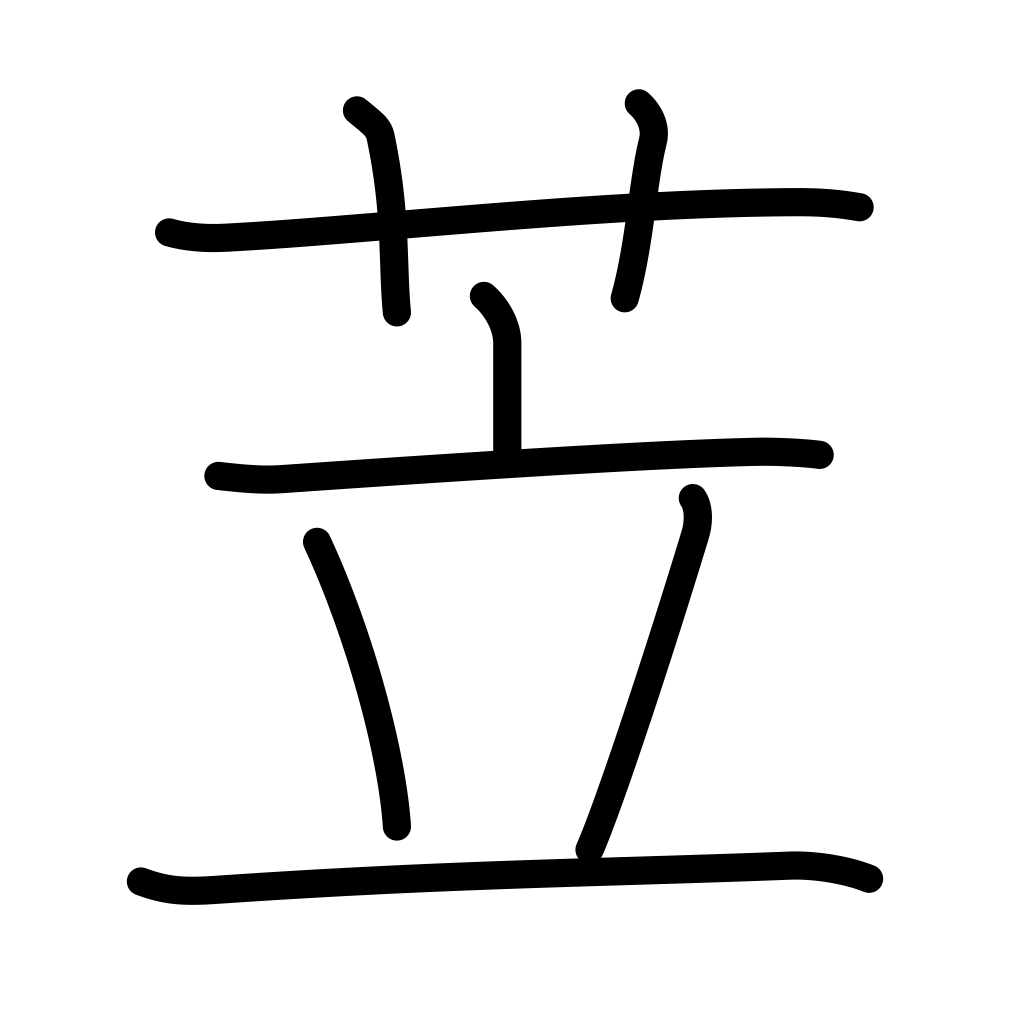
Meaning: type of herb, pigsty